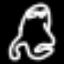
Label: frog